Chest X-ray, AP view. Patient: 54 years old, sex M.
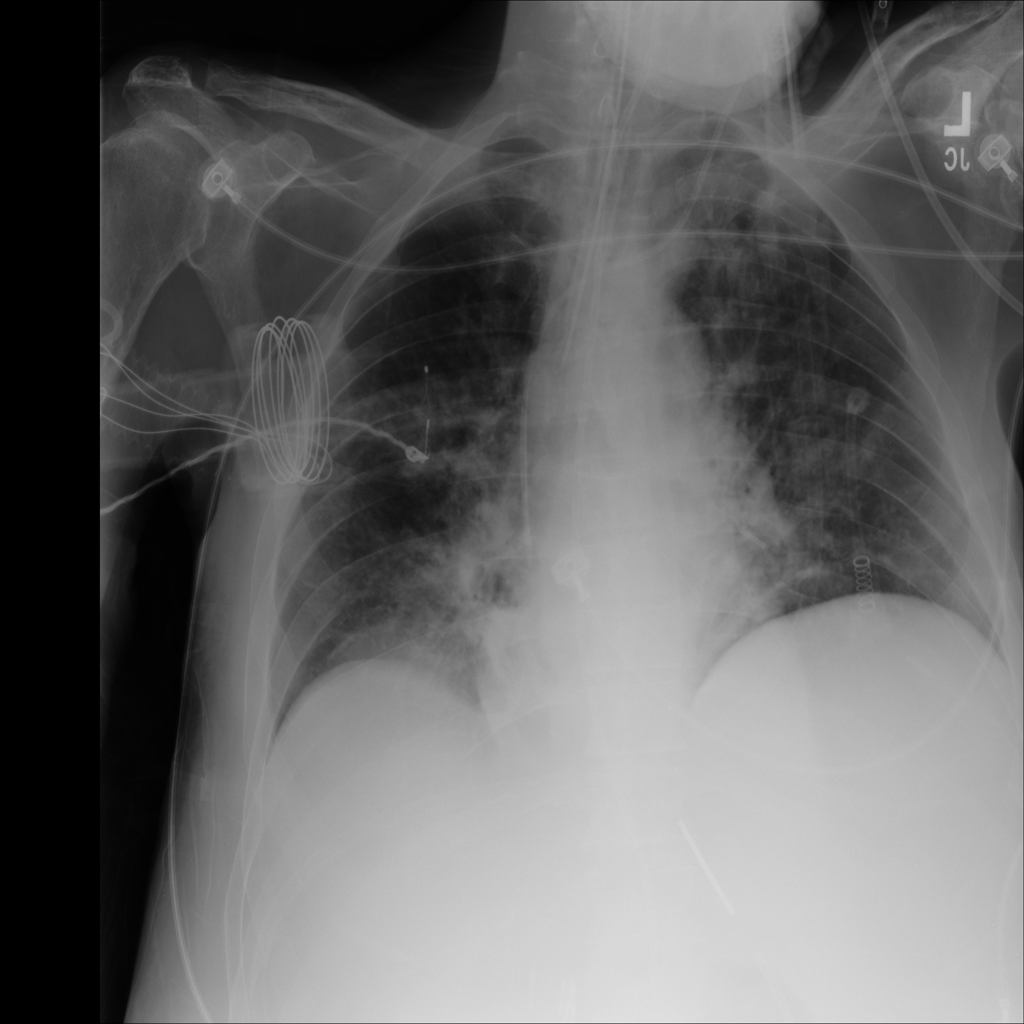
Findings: No Finding